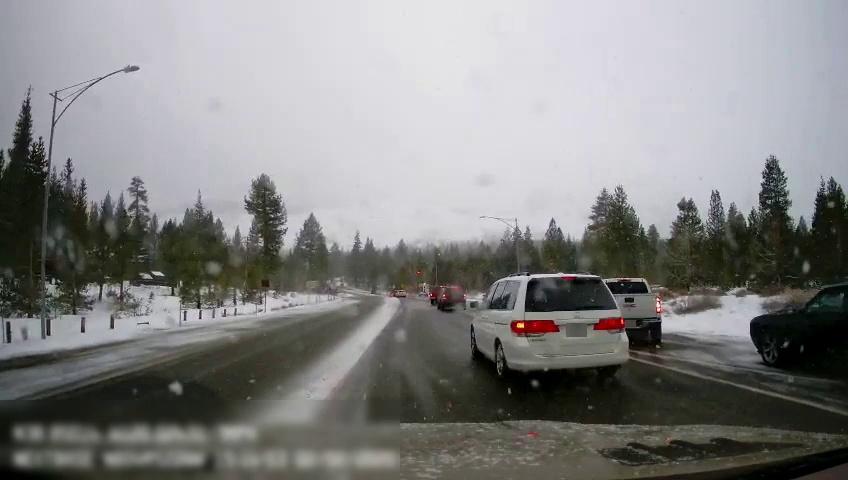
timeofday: Day
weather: Snowy
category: Drivable Space
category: Vehicles | Van
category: Vehicles | Car
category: Vehicles | SUV
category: Vehicles | Truck
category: Vehicles | Truck
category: Vehicles | Truck
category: Vehicles | SUV
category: Lanes | Alternate Lane
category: Lanes | Alternate Lane
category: Lanes | Alternate Lane